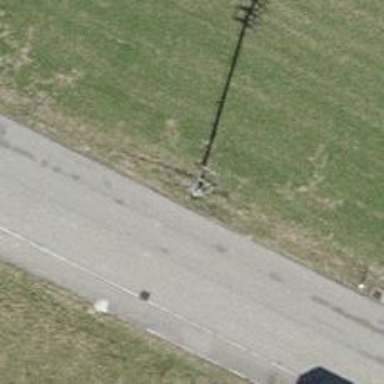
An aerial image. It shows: Power pole.